Field crop: maize
Growth stage: 2
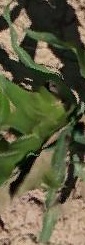
Species: maize